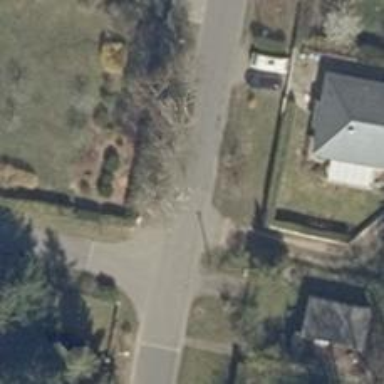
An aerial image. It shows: Table-style traffic calming feature.